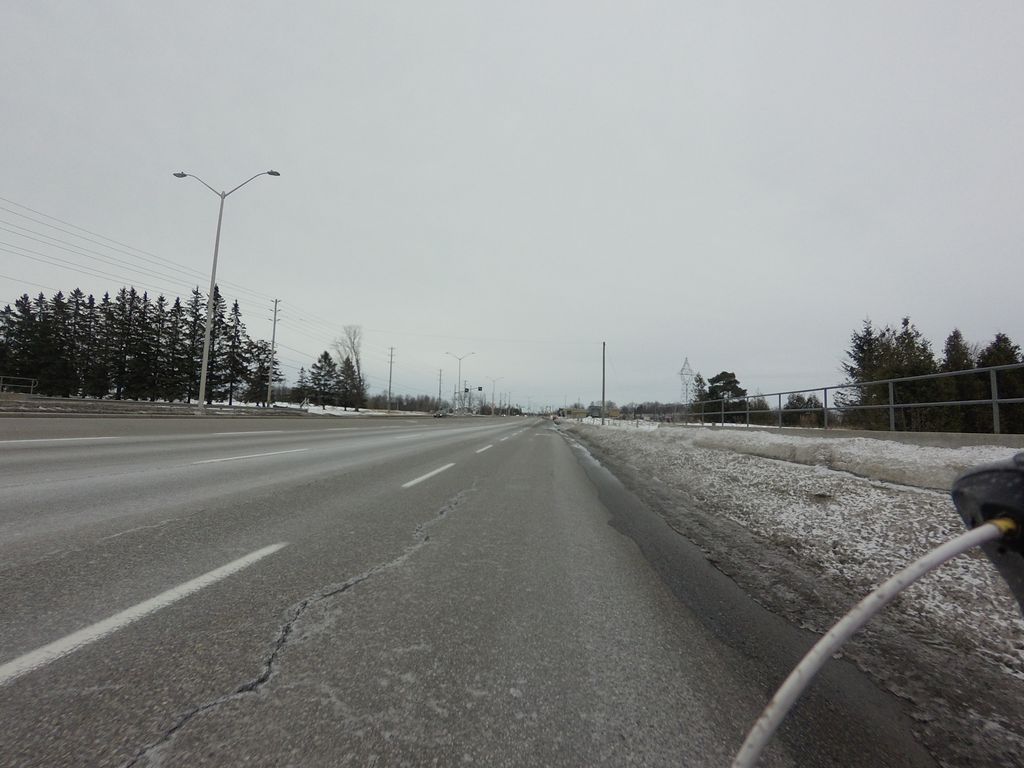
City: ottawa-gatineau